Question: I am facing this strange problem. In my app, I have a tabbar at the bottom of the screen. In this screen I have some EditTexts and Buttons.
Now my problem is that if the app is running on small devices, when tabbar somehow shows up overlapping the buttons, then a white shadow shows up over the tabbar(as shown in the attached image). This shadow doesnot show up if the tabbar is not overlapping any widget.
I just want to know if this is natural behaviour of android or I can get rid of it. Please help. Thanks in advance.

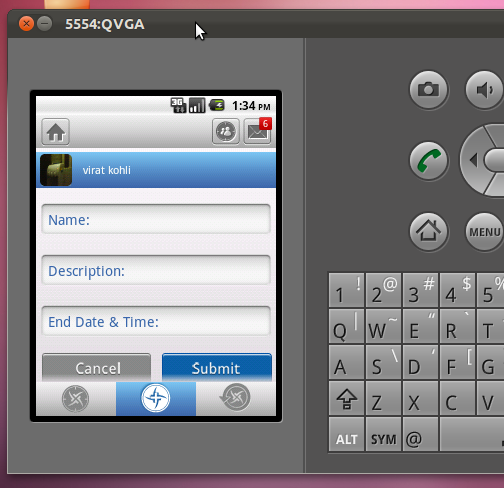
Answer: This show is not show by Tabs, it is default fade effect of scroll view, You can remove this by set it to none. For this you have to add this property in scroll view
'''
android:fadingEdge="none"
'''
under the Scrollview tag of this screen.